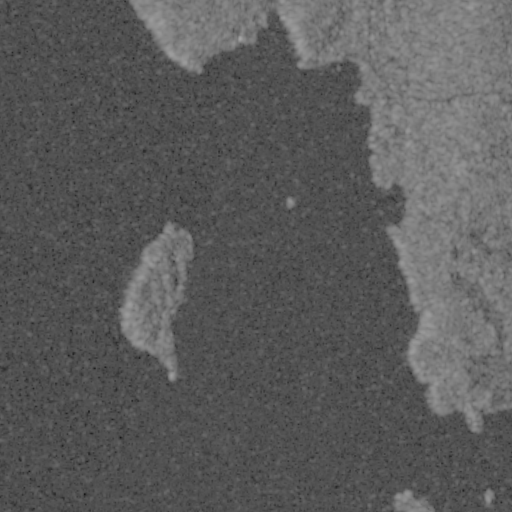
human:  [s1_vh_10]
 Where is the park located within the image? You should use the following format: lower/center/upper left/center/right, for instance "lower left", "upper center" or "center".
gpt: The park is located in the upper right of the image.
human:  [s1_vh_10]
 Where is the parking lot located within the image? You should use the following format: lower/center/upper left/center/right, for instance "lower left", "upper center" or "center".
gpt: The parking lot is located in the upper right of the image.
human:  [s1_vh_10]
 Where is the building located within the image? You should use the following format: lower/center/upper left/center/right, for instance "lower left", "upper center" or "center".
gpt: The building is located in the center left of the image.
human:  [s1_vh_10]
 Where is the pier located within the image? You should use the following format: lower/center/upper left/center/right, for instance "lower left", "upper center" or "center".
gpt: The pier is located in the center of the image.
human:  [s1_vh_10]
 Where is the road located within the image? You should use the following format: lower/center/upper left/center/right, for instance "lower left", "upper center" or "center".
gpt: The road is located in the right of the image.
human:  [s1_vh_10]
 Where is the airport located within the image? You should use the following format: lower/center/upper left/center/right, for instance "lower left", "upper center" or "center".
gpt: There is no airport in the image.

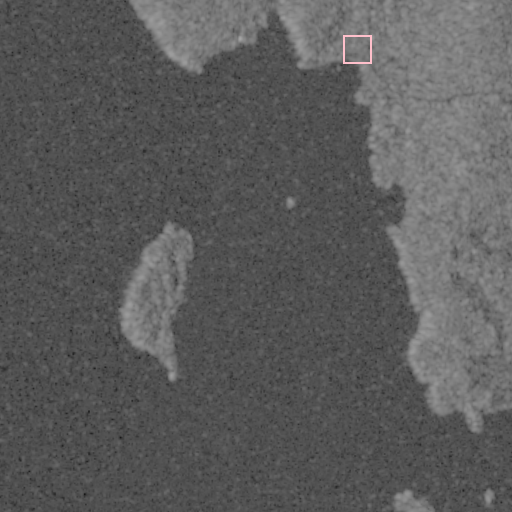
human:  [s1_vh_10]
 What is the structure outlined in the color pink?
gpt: The structure outlined in pink is a park.
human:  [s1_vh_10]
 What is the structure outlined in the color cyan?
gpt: There is no cyan outline.